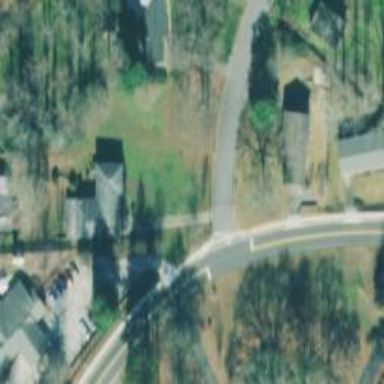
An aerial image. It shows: Unmarked crossing on the road.